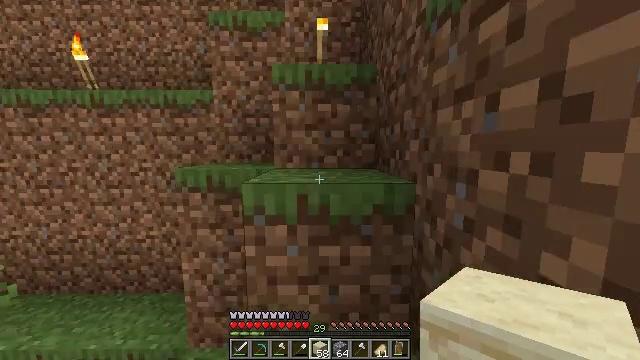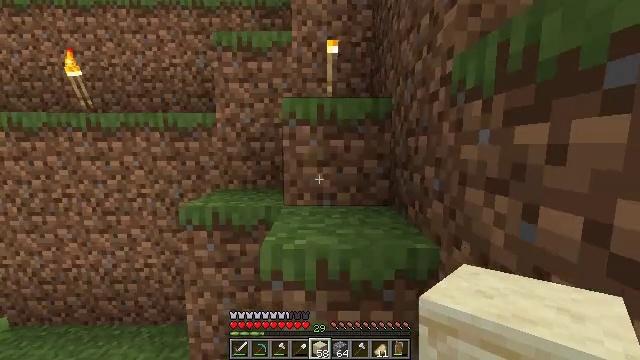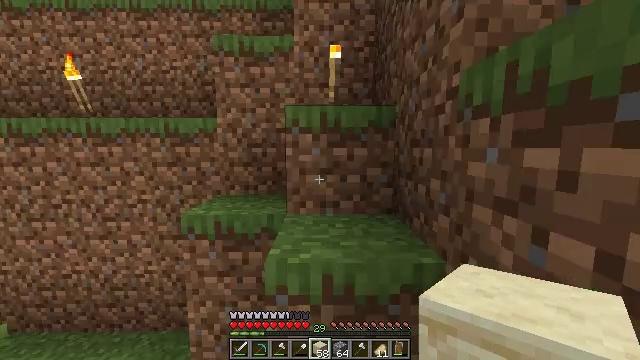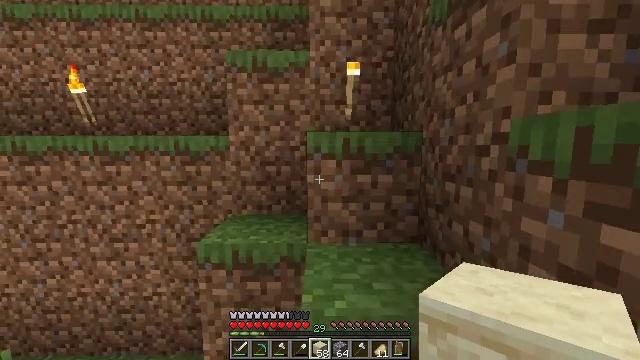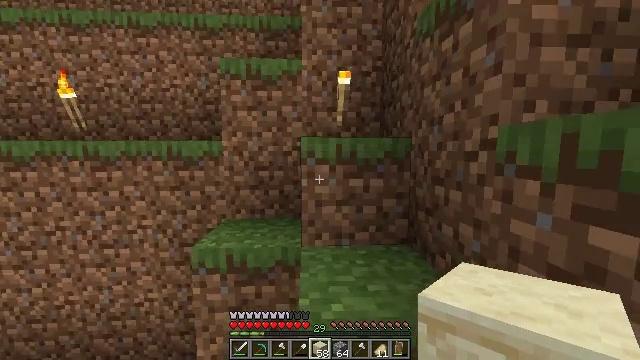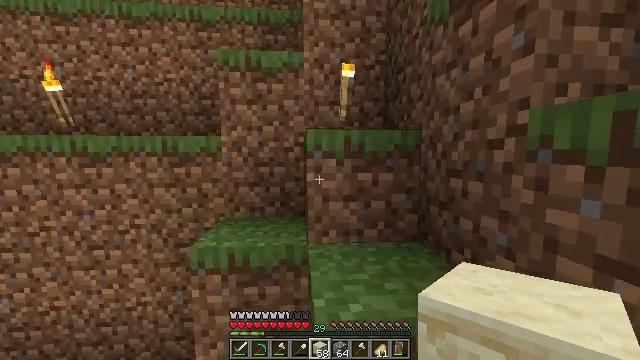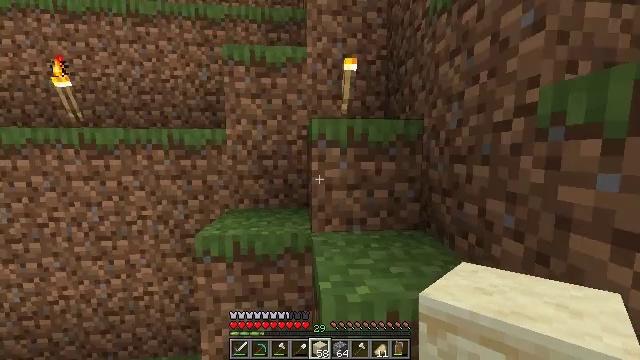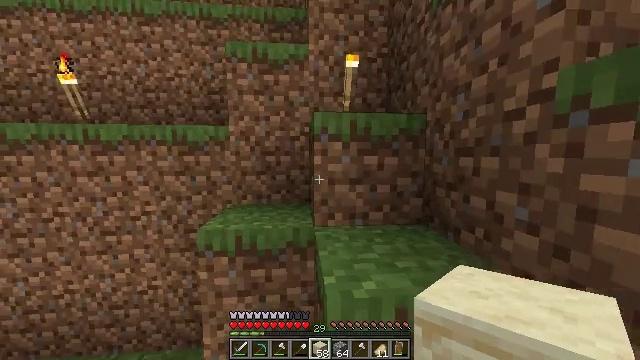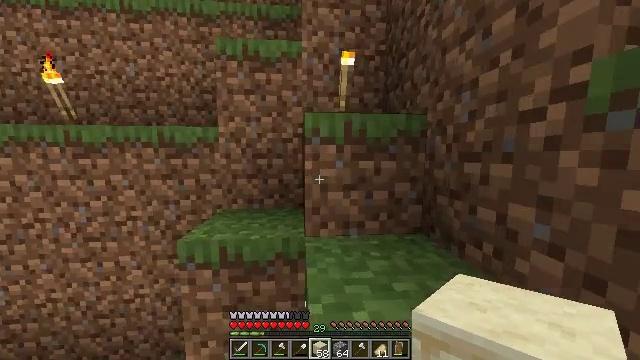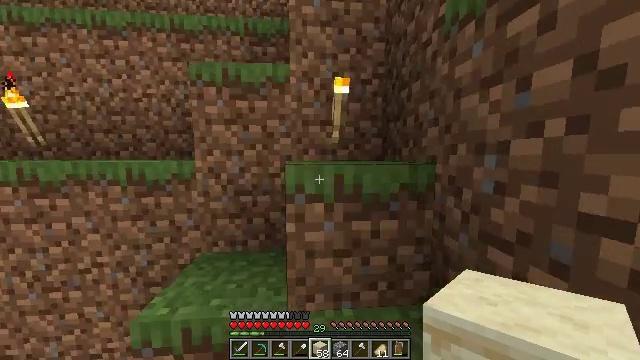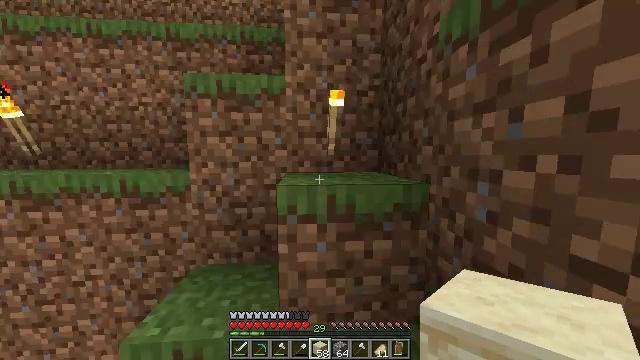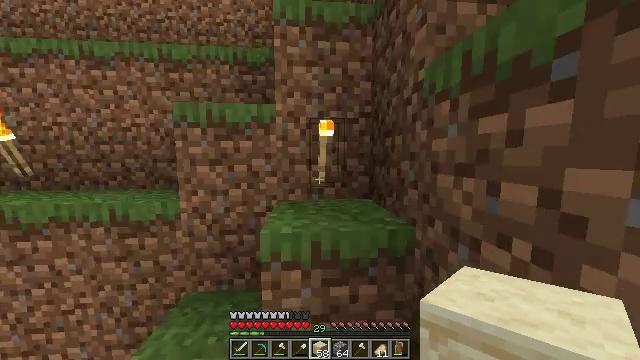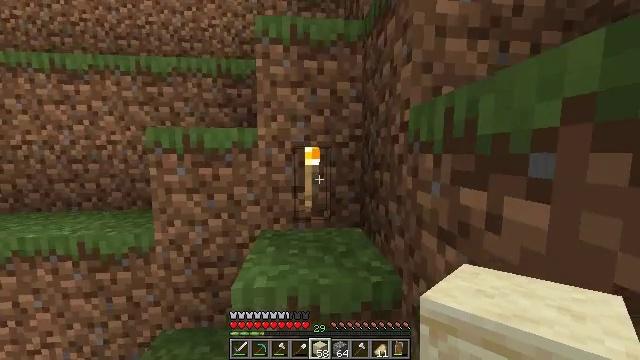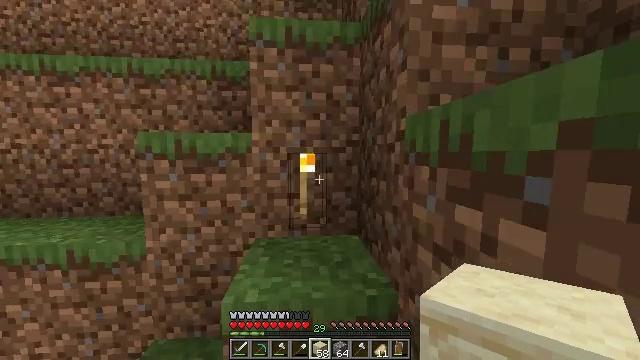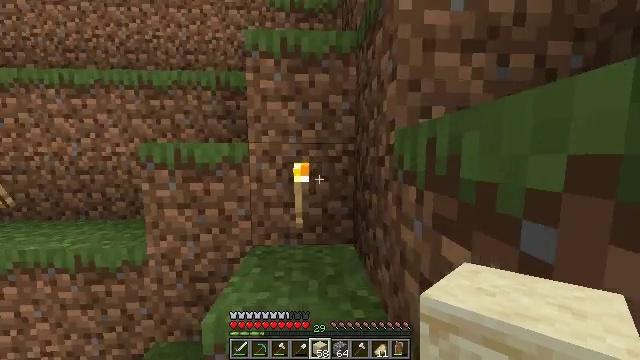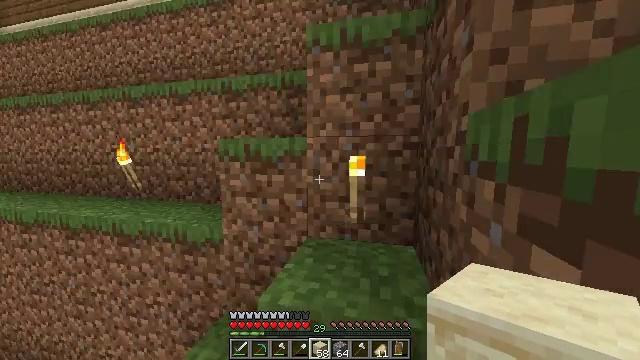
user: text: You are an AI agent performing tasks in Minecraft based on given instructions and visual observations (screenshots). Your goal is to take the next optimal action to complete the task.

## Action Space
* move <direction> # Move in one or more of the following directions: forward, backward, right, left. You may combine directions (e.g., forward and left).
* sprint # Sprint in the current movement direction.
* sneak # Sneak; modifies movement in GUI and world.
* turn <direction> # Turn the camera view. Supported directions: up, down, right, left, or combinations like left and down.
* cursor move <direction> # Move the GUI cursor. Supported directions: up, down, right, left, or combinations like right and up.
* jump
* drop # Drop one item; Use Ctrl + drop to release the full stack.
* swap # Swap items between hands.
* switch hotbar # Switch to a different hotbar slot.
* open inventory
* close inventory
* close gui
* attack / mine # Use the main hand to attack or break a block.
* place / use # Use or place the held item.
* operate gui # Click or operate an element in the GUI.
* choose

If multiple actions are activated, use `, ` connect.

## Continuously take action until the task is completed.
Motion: motion action
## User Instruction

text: Use the crafting table to make a sandstone slab.
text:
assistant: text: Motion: move forward and move left, sprint, jump
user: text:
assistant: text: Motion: move forward and move left, sprint, jump
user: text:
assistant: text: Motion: move forward and move left, sprint, jump
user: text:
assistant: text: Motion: move forward, sprint, turn right, jump
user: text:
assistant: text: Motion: move forward and move right, sprint, turn right, jump
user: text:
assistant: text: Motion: move forward and move right, sprint, jump
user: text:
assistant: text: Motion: move forward and move right, sprint, jump
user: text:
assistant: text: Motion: move forward and move right, sprint, jump
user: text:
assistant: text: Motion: move forward and move right, sprint, jump
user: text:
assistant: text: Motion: move forward and move right, sprint, jump
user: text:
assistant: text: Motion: move forward, sprint, jump
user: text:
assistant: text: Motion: move forward, sprint, jump
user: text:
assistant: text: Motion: move forward, sprint, jump
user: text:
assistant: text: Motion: move forward, sprint, turn left, jump
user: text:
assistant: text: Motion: move forward, sprint, turn left, jump
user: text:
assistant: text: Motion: move forward, sprint, turn left and down, jump
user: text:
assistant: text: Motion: move forward, sprint, turn down, jump
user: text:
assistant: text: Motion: move forward, sprint, turn left and down, jump
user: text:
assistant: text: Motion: move forward, sprint, turn down, jump
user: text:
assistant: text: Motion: move forward, sprint, turn down, jump
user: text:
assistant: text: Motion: move forward, sprint, turn down, jump
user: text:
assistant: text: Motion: move forward and move right, sprint, turn down, jump
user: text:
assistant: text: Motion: move forward and move right, sprint, turn left and down, jump
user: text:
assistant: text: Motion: move forward and move right, sprint, turn left, jump
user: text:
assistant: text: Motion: move forward and move right, sprint, turn left
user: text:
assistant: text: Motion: move forward, sprint, turn left
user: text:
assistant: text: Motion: move forward, sprint, turn left
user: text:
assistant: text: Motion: move forward, sprint, jump
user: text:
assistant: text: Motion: move forward, sprint, jump
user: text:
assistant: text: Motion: move forward, sprint, turn right and up, jump